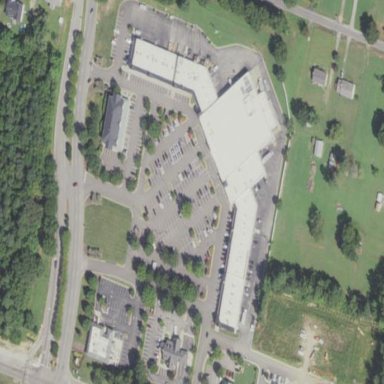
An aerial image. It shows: Retail area.